Question: How do I specify items for the tab in the API Manager in my Swagger 2.0 definition?

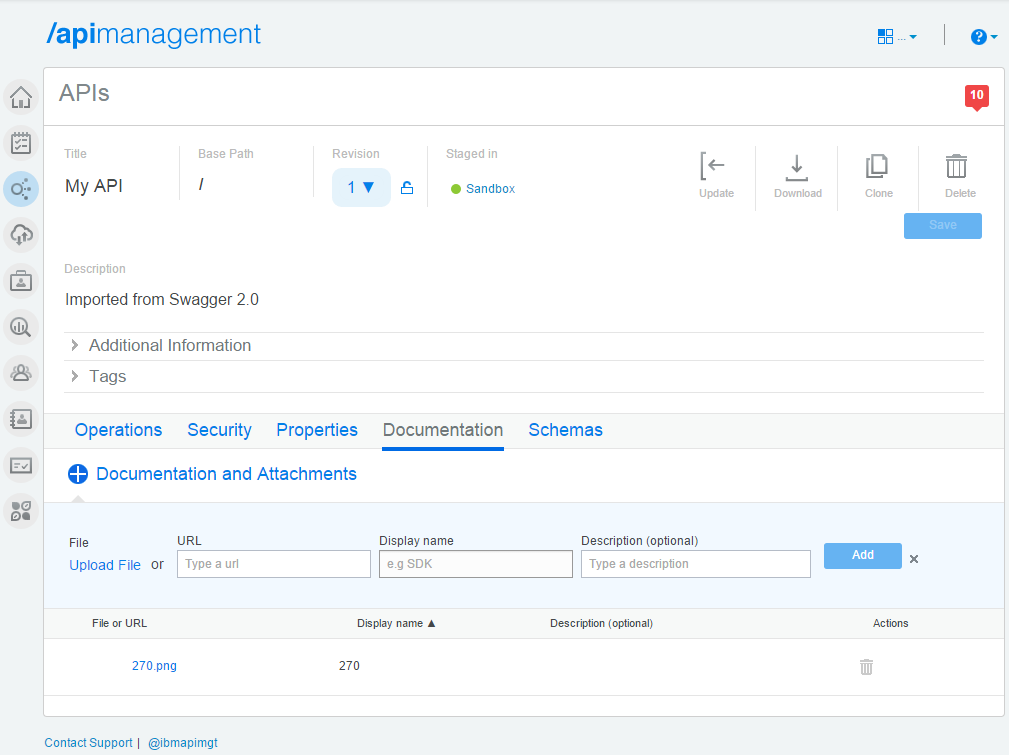
Answer: As of version 4.0.1.0, this is not supported.
This will likely be supported in future releases through Swagger 2.0 vendor extensions.
"externalDocs" at operation level is the only thing from the Swagger 2.0 spec that even comes close, but it only allows user to put a single link ... where as the API Management "documentation" tab allows the user to put multiple links and attachments.
In the meantime you would have to use the UI.